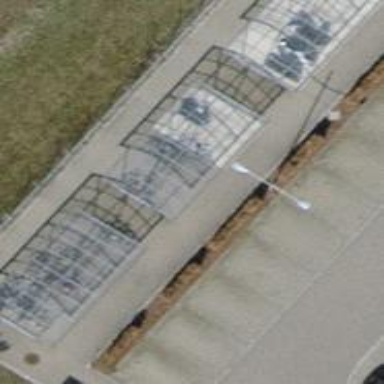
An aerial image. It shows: Building housing bicycle parking shed.